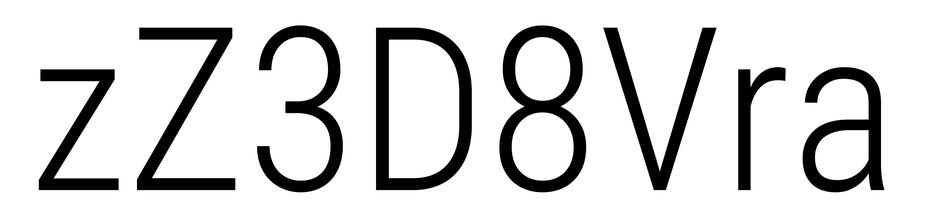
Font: Roboto_Condensed_Light